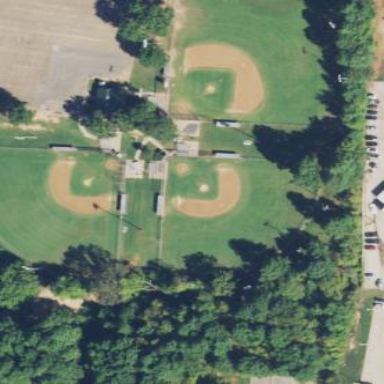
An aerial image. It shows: Baseball pitch for leisure and sports activities.